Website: apple
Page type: account-selection
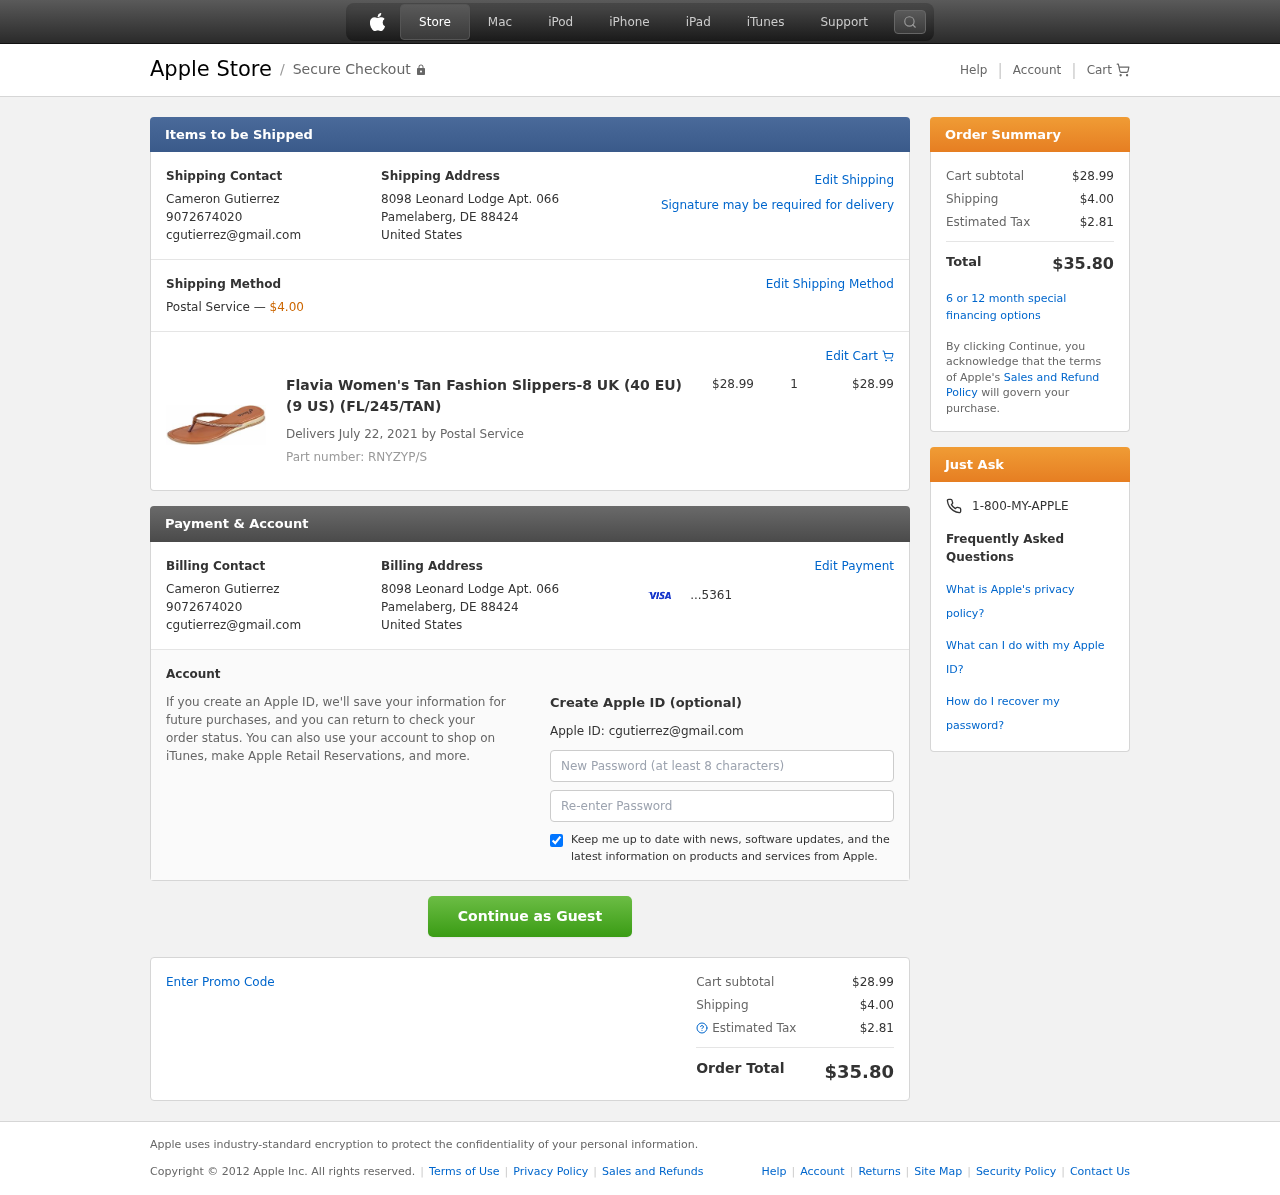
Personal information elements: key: PII_CARD_LAST4
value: ...5361
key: PII_CITY_STATE_ZIP
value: Pamelaberg, DE 88424
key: PII_COUNTRY
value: United States
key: PII_EMAIL
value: cgutierrez@gmail.com
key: PII_FULLNAME
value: Cameron Gutierrez
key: PII_PHONE
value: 9072674020
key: PII_STREET
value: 8098 Leonard Lodge Apt. 066
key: PII_FIRSTNAME
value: Cameron
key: PII_LASTNAME
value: Gutierrez
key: PII_FULLNAME2
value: Cameron Gutierrez
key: PII_FULLNAME3
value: Cameron Gutierrez
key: PII_FIRSTNAME2
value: Cameron
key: PII_FIRSTNAME3
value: Cameron
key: PII_LASTNAME2
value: Gutierrez
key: PII_LASTNAME3
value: Gutierrez
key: PII_FIRSTNAME_DERIVED
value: Cameron
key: PII_LASTNAME_DERIVED
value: Gutierrez
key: PII_FULLNAME_DERIVED
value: Cameron Gutierrez
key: PII_NAME_FULL_DERIVED
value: Cameron Gutierrez
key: PII_PHONE_LINE
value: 4020
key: PII_PHONE_SUFFIX
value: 4020
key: PII_PHONE2
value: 9072674020
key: PII_PHONE3
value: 9072674020
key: PII_PHONE_NUMERIC
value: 9072674020
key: PII_PHONE_LINE_NUMERIC
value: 4020
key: PII_PHONE_SUFFIX_NUMERIC
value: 4020
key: PII_PHONE2_NUMERIC
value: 9072674020
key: PII_PHONE3_NUMERIC
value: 9072674020
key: PII_PHONE_DIGITS
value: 9072674020
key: PII_PHONE_LAST4
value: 4020
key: PII_EMAIL2
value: cgutierrez@gmail.com
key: PII_EMAIL3
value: cgutierrez@gmail.com
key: PII_STREET2
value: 8098 Leonard Lodge Apt. 066
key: PII_CITY_STATE_ZIP2
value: Pamelaberg, DE 88424
Product elements: key: PRODUCT1_NAME
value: Flavia Women's Tan Fashion Slippers-8 UK (40 EU) (9 US) (FL/245/TAN)
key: PRODUCT1_PRICE
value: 28.99
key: PRODUCT1_QUANTITY
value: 1
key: PRODUCT_PART_NUMBER
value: Part number: RNYZYP/S
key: PRODUCT_TOTAL
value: $28.99
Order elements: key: ORDER_SHIPPING_COST
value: $4.00
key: ORDER_DELIVERY_DATE
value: Delivers July 22, 2021 by Postal Service
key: ORDER_SUBTOTAL
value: $28.99
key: ORDER_TAX
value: $2.81
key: ORDER_TOTAL
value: $35.80